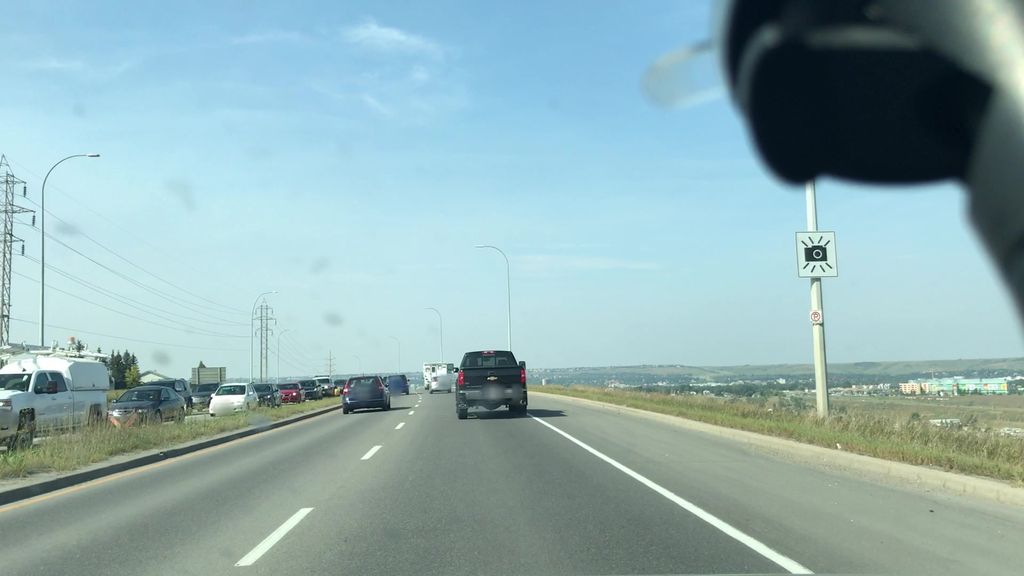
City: calgary